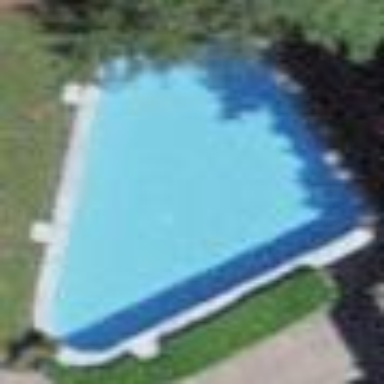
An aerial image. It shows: Swimming pool located in leisure land.